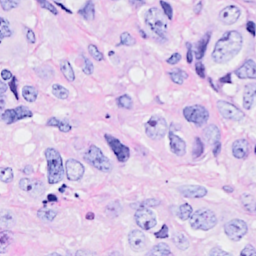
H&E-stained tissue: Breast